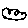
Label: cloud